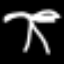
Label: palm tree